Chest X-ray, PA view. Patient: 29 years old, sex M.
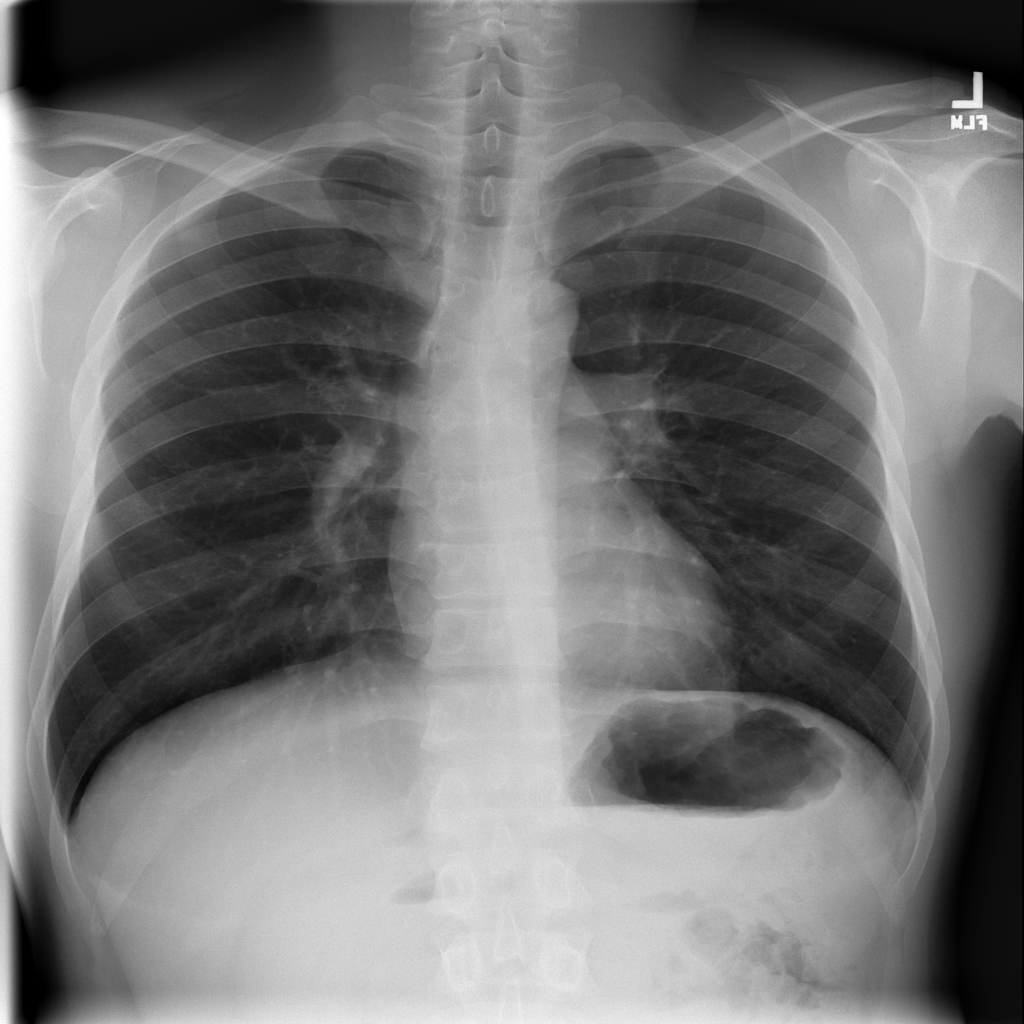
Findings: No Finding